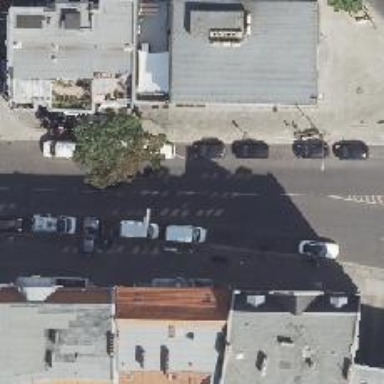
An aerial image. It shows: Tertiary road with asphalt surface and separate sidewalks. There are parallel parking lanes on both sides.